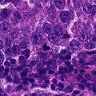
Metastatic tissue present: yes